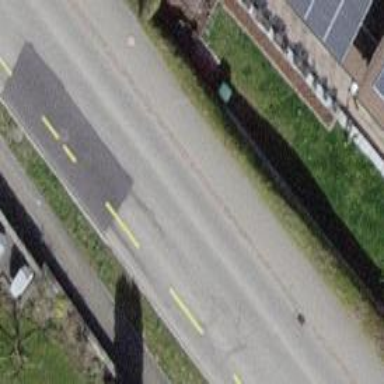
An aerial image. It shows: Cycleway.